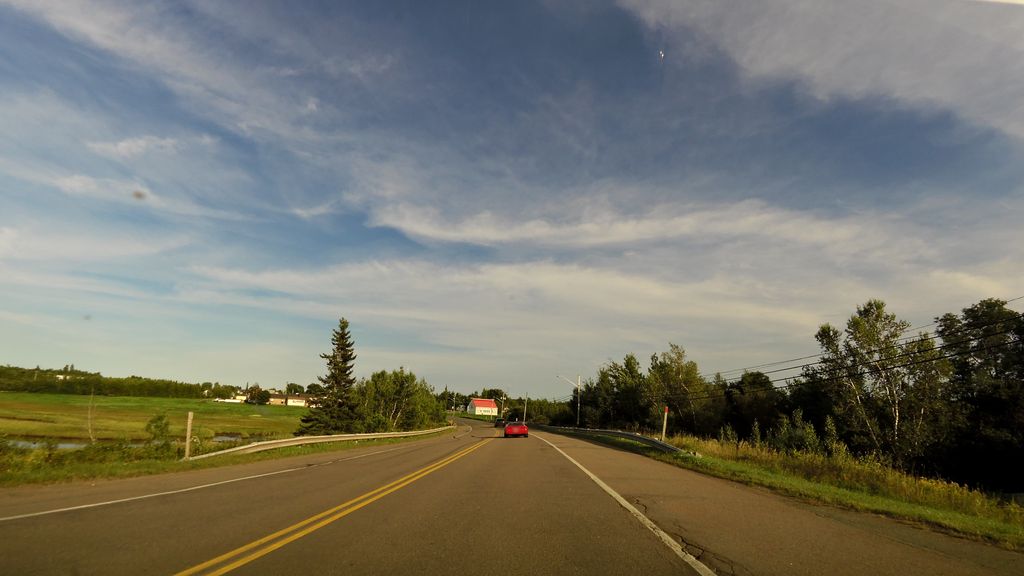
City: charlottetown